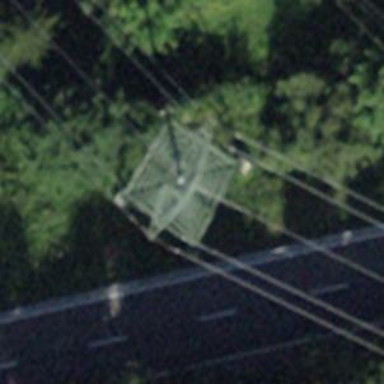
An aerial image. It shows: Power line is depicted.